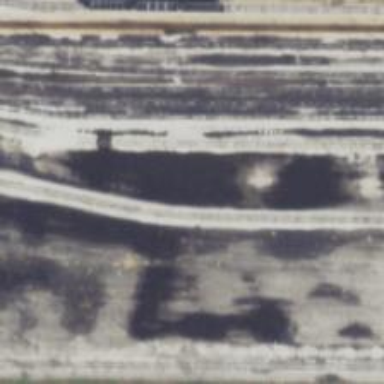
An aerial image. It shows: Railway spur service.